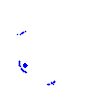
Particle: electron